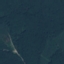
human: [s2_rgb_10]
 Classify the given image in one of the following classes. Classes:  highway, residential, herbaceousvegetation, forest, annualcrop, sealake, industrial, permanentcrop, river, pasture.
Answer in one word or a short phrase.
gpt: Forest